Question: I'm using the Nsight 3.0 plugin with Visual Studio 2010 and CUDA 5.0.35. To debug, I select "Start Cuda Debugging" from the Nsight menu. Breakpoints in the kernel are skipped and I can't step through the kernel either. I also get the following warning:

I'm using an integrated graphics card for my computer graphics and a local Geforce GTX680 for running the code. My current 314.22 driver is listed on the Nvidia website as the most current driver for this model of graphics card. I successfully updated to the very latest beta version of the driver, 320.14, but the message still says that 314.22 is detected. What's going on?
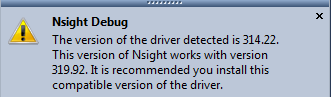
Answer: It seems that some bits and pieces of the old driver are still laying around, and Nsight VSE is detecting this.
In most cases, selecting the "clean install" checkbox when you are installing a windows driver should remove any of these old bits and pieces (e.g. registry entries, etc.) that may be confusing Nsight VSE.